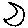
Label: moon